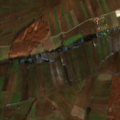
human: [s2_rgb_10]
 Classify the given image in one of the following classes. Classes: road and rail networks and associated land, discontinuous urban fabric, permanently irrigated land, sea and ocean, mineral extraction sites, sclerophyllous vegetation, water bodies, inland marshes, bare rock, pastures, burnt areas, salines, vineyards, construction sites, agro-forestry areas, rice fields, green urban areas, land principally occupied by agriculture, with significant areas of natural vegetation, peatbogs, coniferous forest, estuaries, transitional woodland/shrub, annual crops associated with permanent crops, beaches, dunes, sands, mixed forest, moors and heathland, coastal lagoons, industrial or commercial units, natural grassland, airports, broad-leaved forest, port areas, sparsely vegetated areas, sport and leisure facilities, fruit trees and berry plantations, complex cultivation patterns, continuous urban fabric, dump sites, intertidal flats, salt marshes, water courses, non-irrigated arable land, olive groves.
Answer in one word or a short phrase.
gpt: non-irrigated arable land, land principally occupied by agriculture, with significant areas of natural vegetation